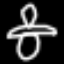
Label: airplane